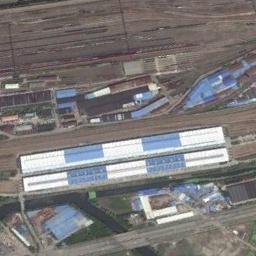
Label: railway_station